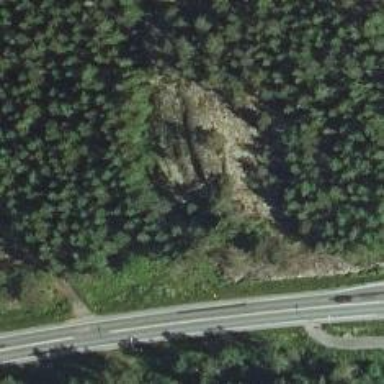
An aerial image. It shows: Natural cliff.